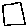
Label: square